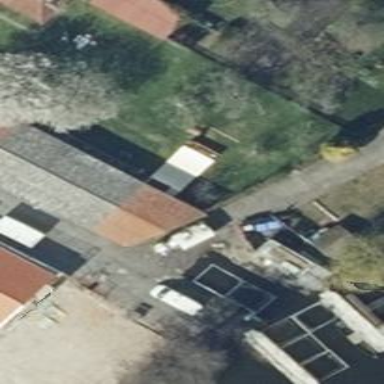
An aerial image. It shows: Shed building.